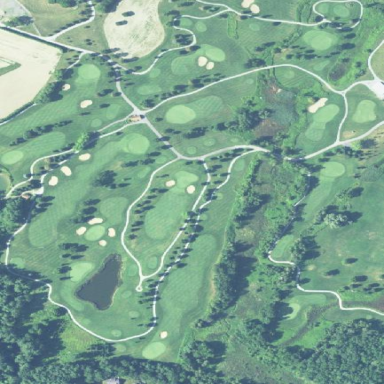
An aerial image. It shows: Golf course surrounded by greenery.